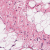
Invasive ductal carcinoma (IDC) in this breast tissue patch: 0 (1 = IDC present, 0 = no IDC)